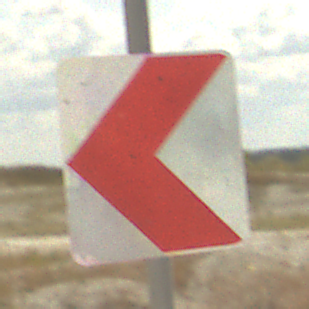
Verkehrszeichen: RichtungstafelnInKurvenKleinRechts
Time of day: Midday
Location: Outdoor (Beach)
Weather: PartlyCloudy
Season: NotSpecified
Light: Natural